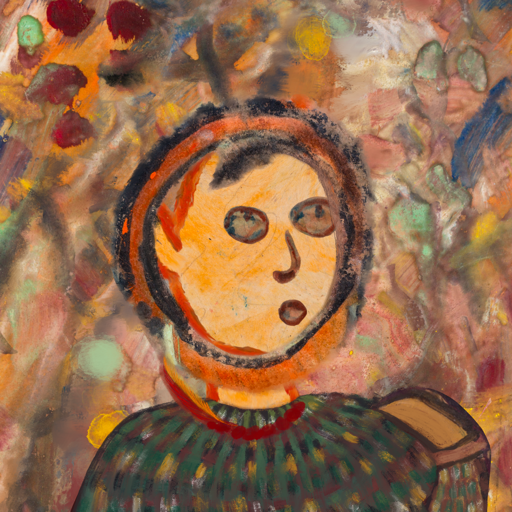
Background: Mother_And_Son_Mother, Head And Neck Side: Experience, Face Side: Orphan, Bust: After_Raid, Hair Side: Childish, Head Accessory: Blank, Second Necklace: Blank, Necklace: Pipe, Baby: Blank